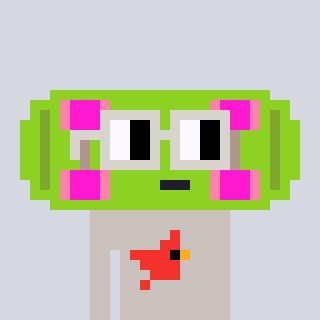
a pixel art character with square light gray glasses, a skateboard-shaped head and a foggrey-colored body on a cool background